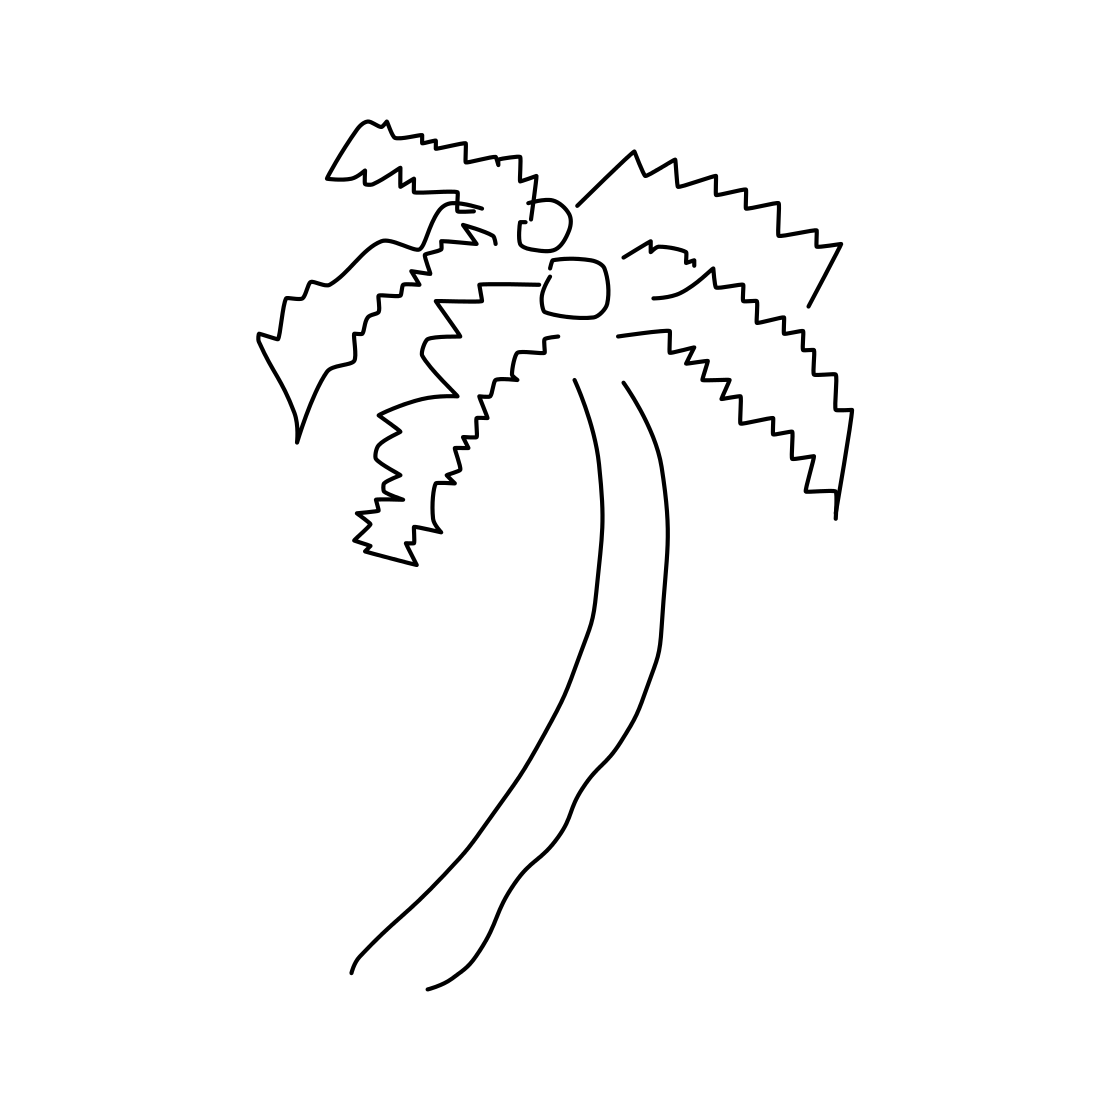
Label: palm tree